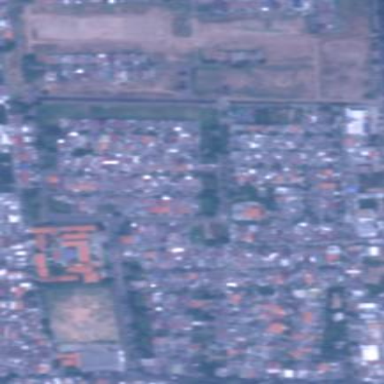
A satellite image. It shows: Residential area.